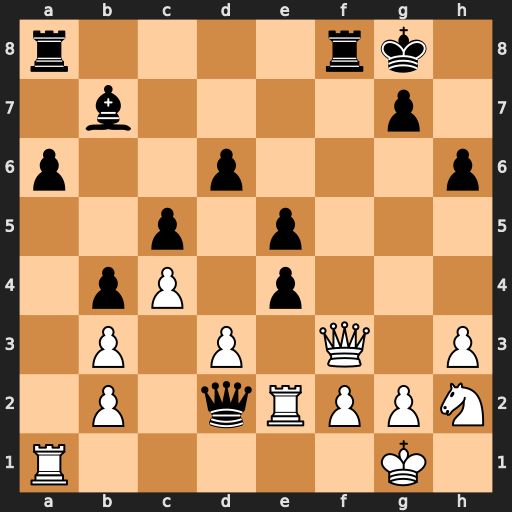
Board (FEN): r4rk1/1b4p1/p2p3p/2p1p3/1pP1p3/1P1P1Q1P/1P1qRPPN/R5K1
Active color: w
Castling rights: -
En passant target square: -
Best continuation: Qxf8+ Kxf8 Rxd2